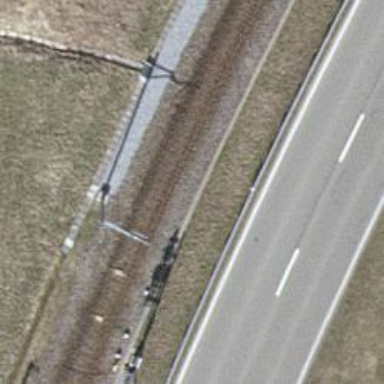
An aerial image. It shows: Guard rail.